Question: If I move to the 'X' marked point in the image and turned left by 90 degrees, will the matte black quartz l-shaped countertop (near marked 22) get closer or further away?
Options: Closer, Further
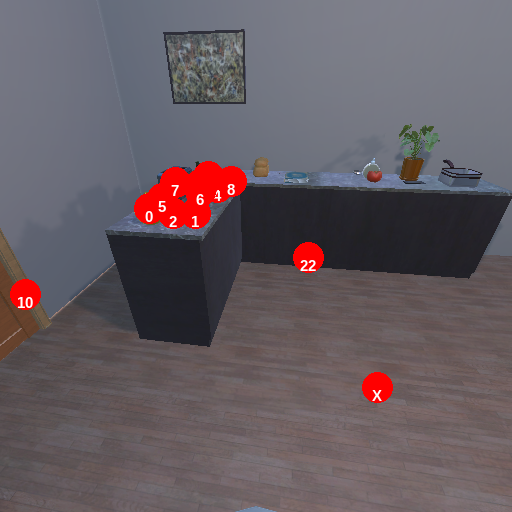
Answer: Closer